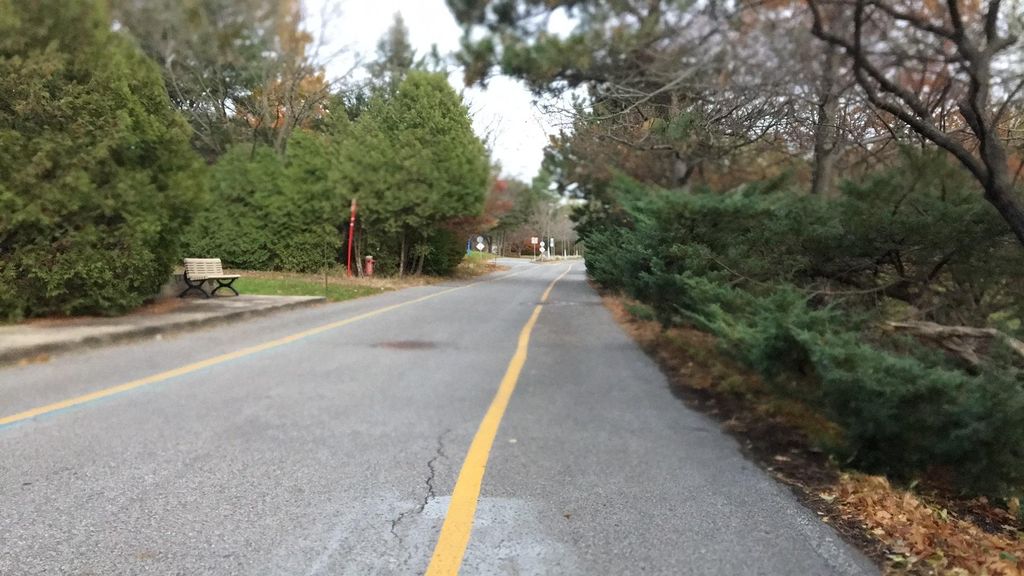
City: montreal